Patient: sex F, age 58
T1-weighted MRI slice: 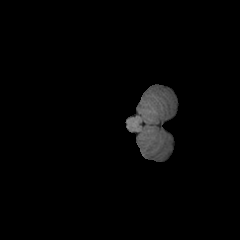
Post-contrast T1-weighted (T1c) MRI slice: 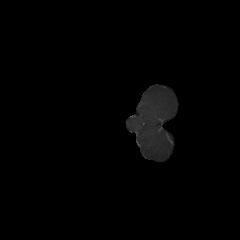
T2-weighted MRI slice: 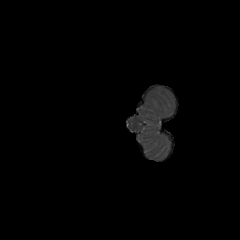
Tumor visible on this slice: no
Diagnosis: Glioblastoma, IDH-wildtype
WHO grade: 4